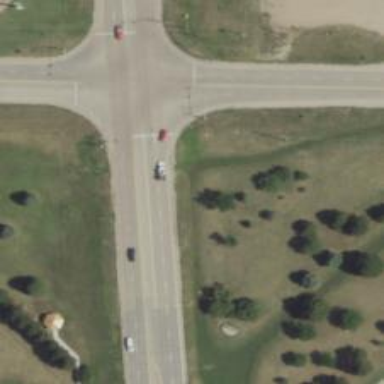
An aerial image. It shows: Road with dash markings.